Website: crate-barrel
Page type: billing-address
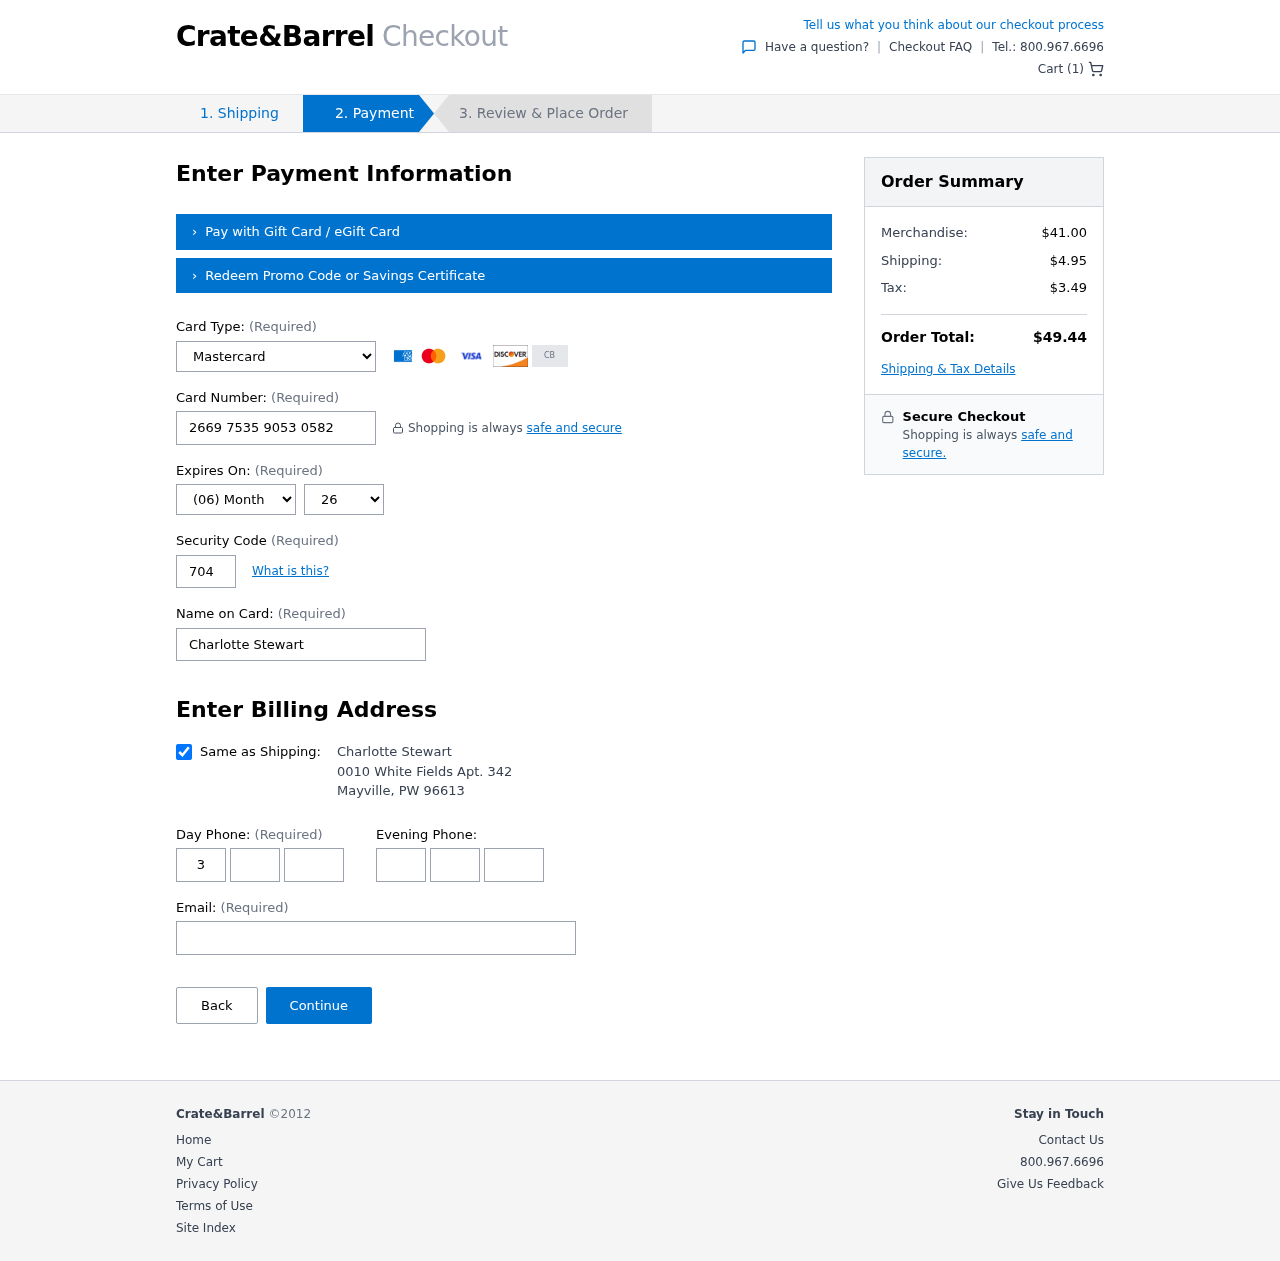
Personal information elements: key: PII_CARD_CVV
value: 704
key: PII_CARD_EXPIRY_MONTH
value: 06
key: PII_CARD_EXPIRY_YEAR
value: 26
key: PII_CARD_NUMBER
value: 2669 7535 9053 0582
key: PII_CARD_TYPE
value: Mastercard
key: PII_CITY
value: Mayville
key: PII_EMAIL
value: charlotte_stewart@hotmail.com
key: PII_FULLNAME
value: Charlotte Stewart
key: PII_PHONE_AREA
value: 366
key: PII_PHONE_PREFIX
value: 987
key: PII_PHONE_SUFFIX
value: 7309
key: PII_POSTCODE
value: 96613
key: PII_STATE_ABBR
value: PW
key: PII_STREET
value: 0010 White Fields Apt. 342
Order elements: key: ORDER_NUM_ITEMS
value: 1
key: ORDER_SUBTOTAL
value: $41.00
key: ORDER_SHIPPING_COST
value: $4.95
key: ORDER_TAX
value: $3.49
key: ORDER_TOTAL
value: $49.44